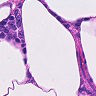
Metastatic tissue present: no